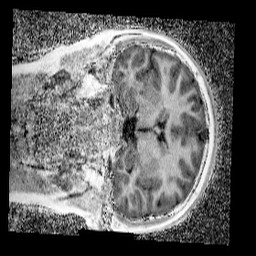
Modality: UNIT1_denoised
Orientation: coronal
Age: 10
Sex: female
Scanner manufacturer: siemens
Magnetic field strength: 3 T
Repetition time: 4 s
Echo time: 0.00299 s